Field crop: tomato
Growth stage: 2
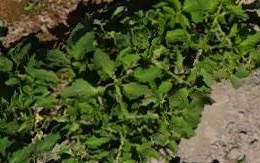
Species: tomato